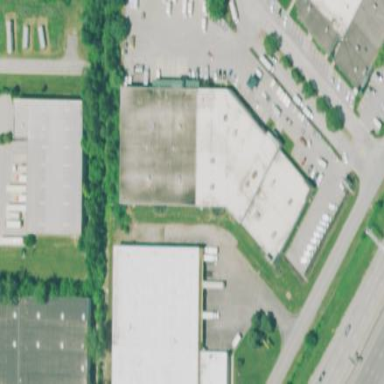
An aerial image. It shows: Warehouse.